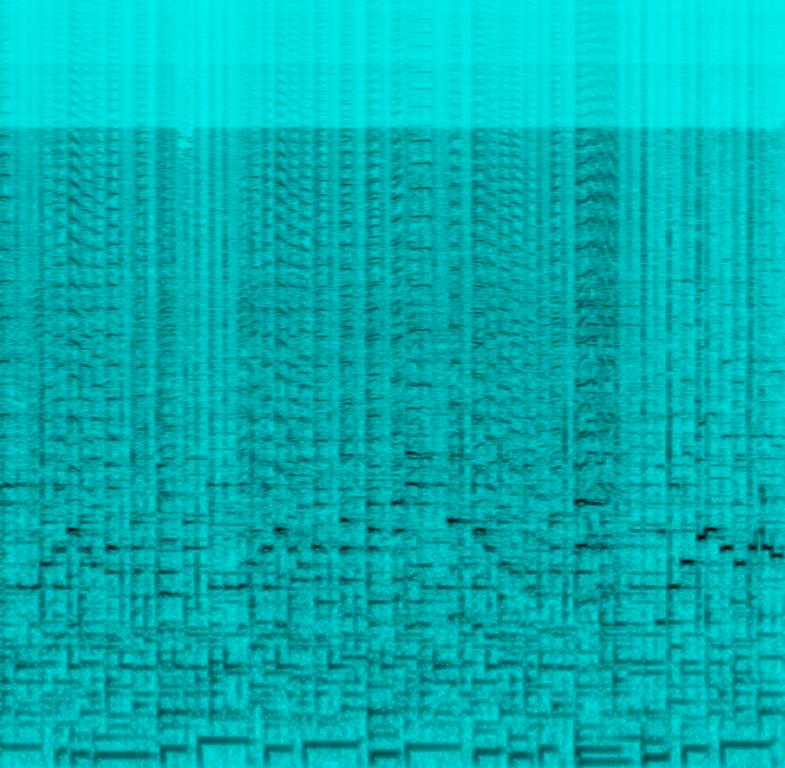
The Regional Mexican song features solo flute melody over wooden percussive elements, groovy piano melody and groovy bass. It sounds fun, happy and it is uplifting and energetic - like something you would dance to in some latin bar.